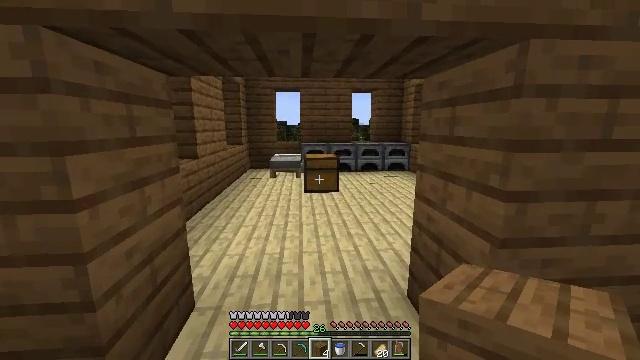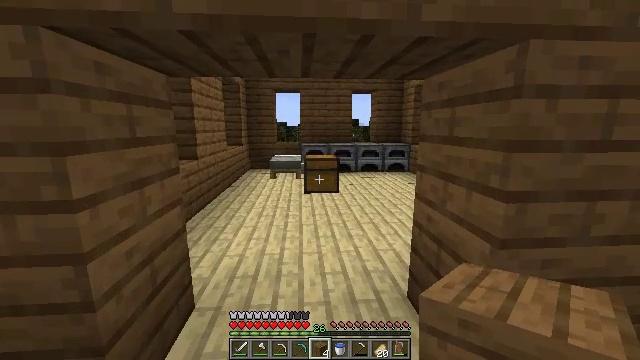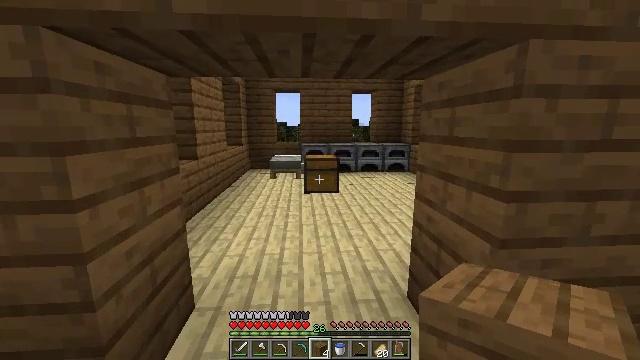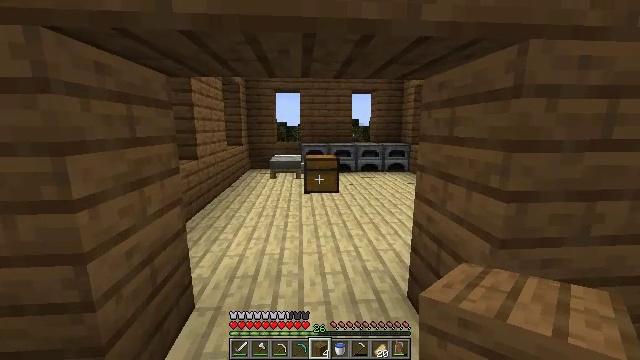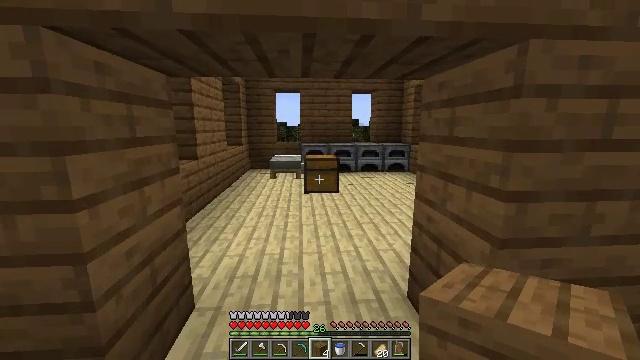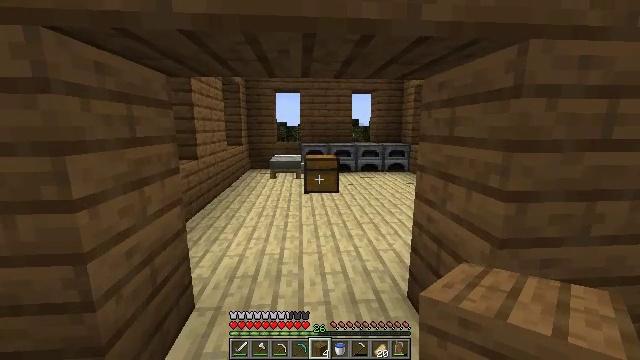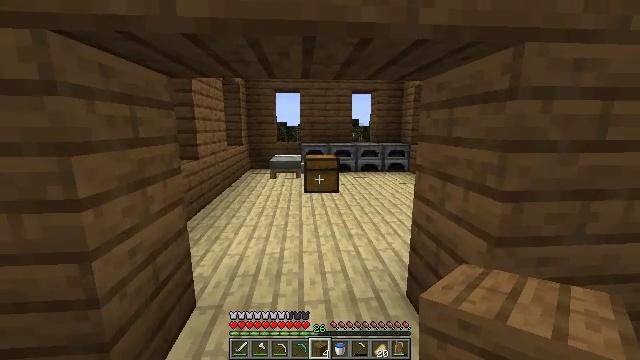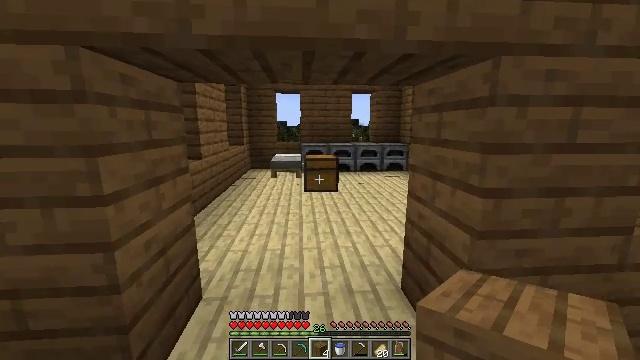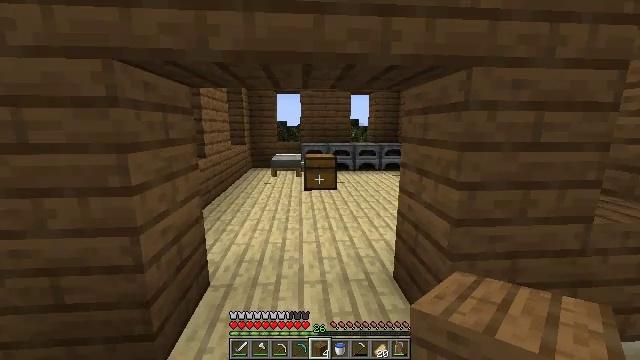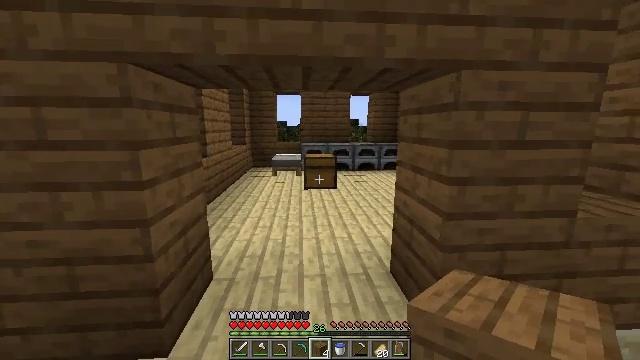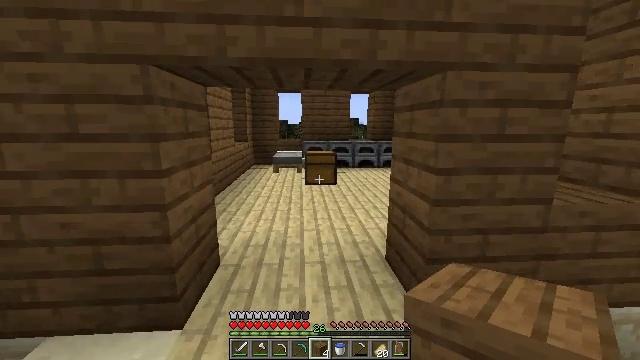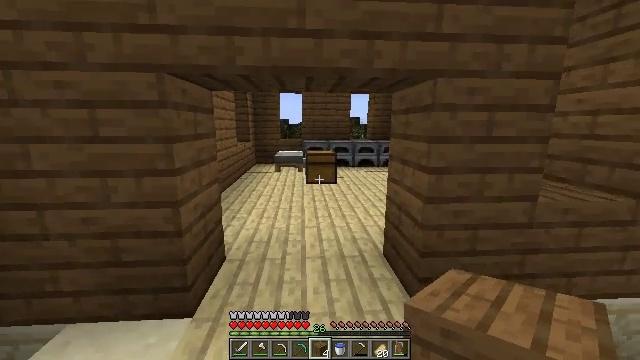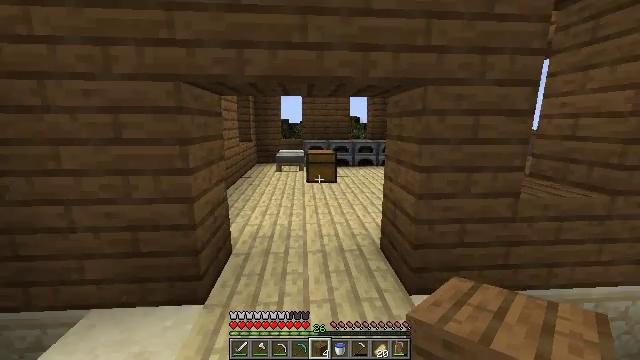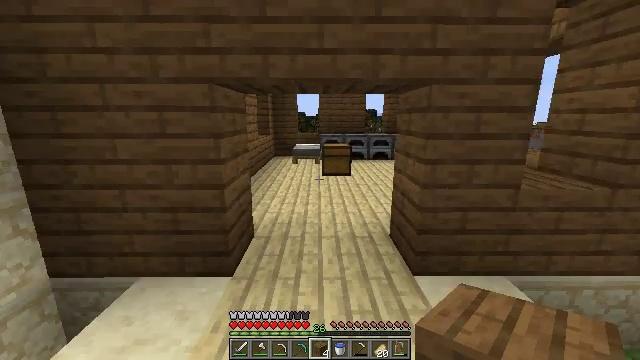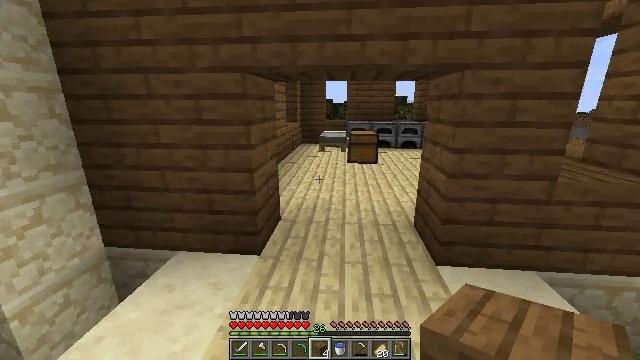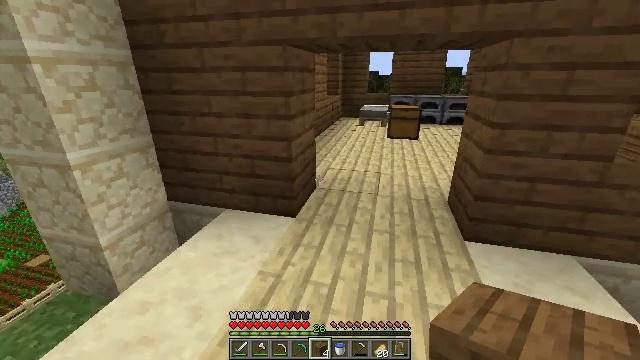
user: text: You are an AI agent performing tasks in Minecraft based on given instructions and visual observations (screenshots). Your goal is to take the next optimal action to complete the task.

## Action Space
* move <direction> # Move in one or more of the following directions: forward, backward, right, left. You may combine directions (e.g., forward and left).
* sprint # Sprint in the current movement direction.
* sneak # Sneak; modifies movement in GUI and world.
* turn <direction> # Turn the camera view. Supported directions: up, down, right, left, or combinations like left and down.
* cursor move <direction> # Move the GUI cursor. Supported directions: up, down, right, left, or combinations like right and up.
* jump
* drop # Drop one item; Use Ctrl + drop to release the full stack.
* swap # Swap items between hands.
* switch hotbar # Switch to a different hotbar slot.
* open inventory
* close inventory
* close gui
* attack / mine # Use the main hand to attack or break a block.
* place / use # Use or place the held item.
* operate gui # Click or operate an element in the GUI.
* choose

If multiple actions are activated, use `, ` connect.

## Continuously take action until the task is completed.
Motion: motion action
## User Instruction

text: Dismantle the birch fence.
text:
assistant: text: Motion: no_op
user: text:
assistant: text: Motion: no_op
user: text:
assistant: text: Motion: no_op
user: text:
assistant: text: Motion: no_op
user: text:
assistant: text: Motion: no_op
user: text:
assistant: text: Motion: move back
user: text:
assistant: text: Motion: move back
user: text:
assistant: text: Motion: move back
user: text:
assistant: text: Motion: move back
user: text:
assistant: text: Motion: move back
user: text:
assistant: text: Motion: move back
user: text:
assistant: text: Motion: move back
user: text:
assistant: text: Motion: move back and move right, turn left and down
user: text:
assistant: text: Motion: move back and move right, turn left and down
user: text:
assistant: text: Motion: move back and move right, turn left and down
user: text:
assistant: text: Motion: move back and move right, turn left and down
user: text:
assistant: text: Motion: move back and move right
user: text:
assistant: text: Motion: move back
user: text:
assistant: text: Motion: move back
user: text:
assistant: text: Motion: move back and move left, turn right
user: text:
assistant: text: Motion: move back and move left, turn right
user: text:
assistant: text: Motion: move back and move left, turn right
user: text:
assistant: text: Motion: move back and move left, turn right and up
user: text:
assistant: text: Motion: move back and move left, turn right and up
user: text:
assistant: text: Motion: move back and move left, turn right and up
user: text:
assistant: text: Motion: move back and move left
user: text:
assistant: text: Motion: move back and move left, turn right and up
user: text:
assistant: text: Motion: move back and move left, turn up
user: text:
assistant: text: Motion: move back and move left
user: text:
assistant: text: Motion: move back and move left